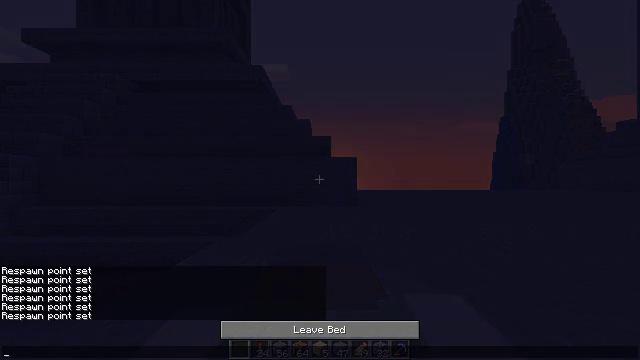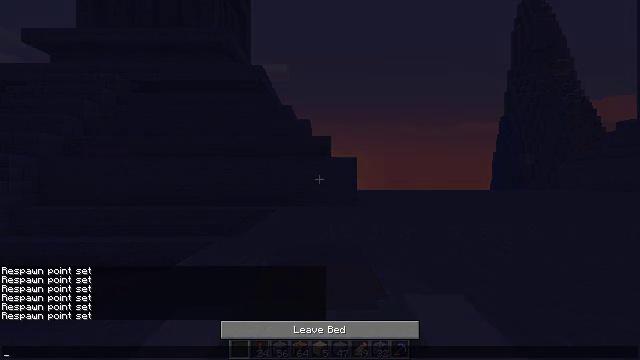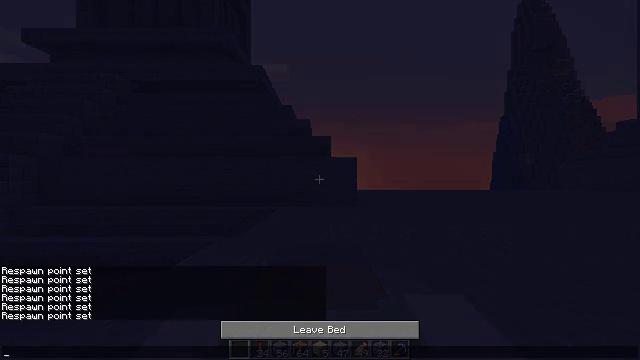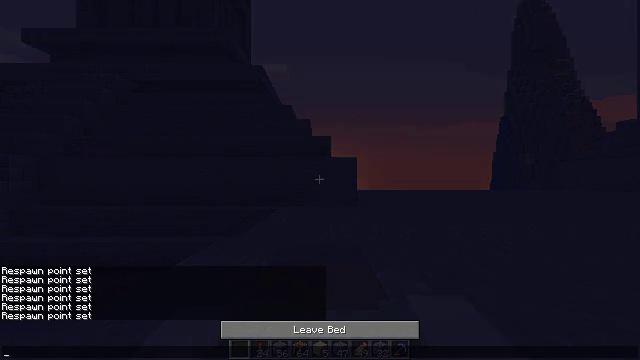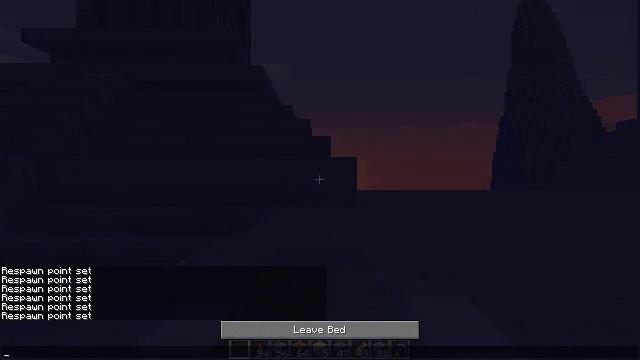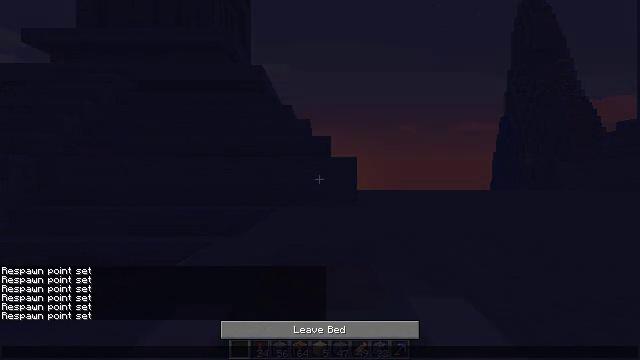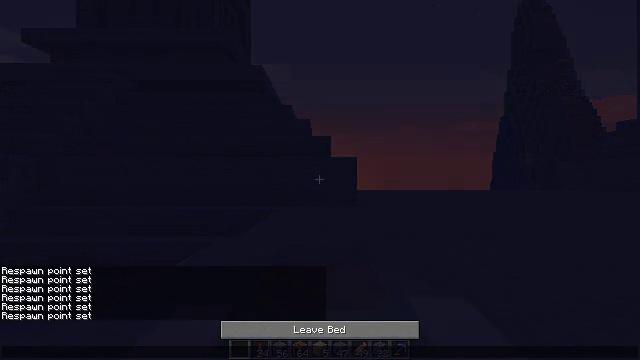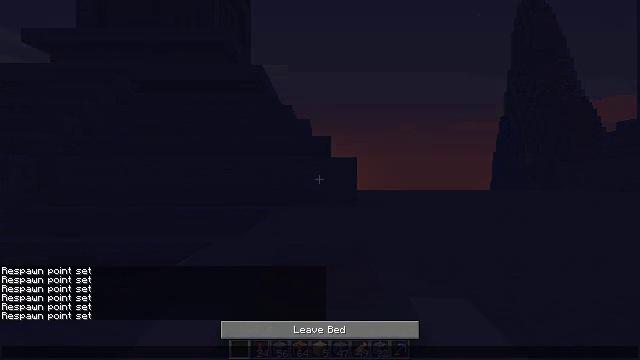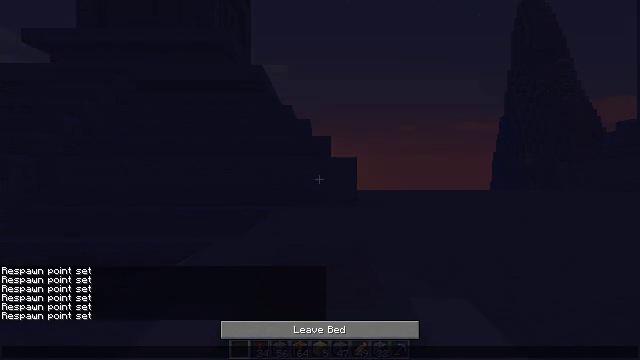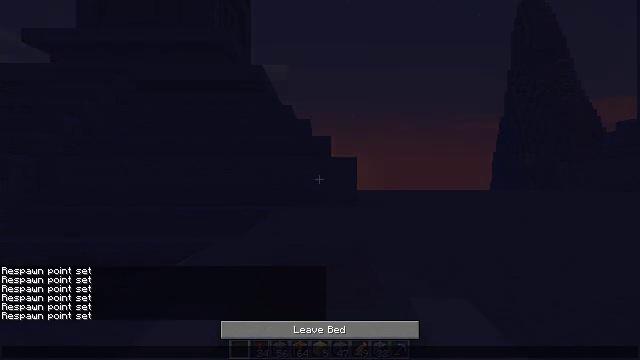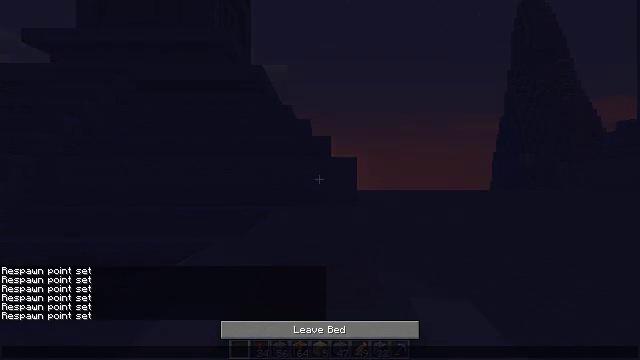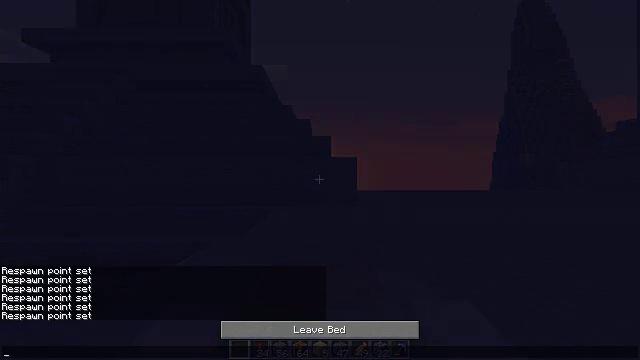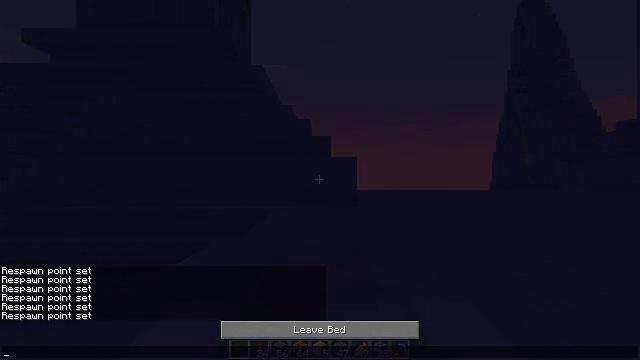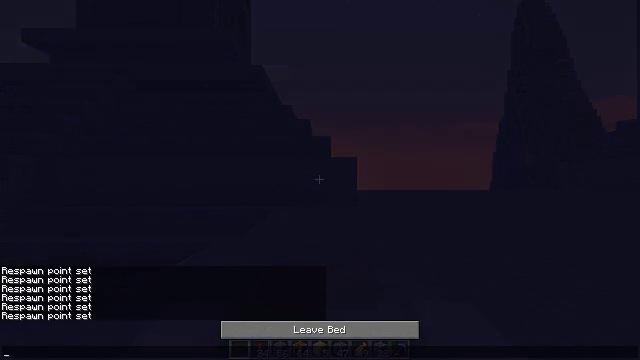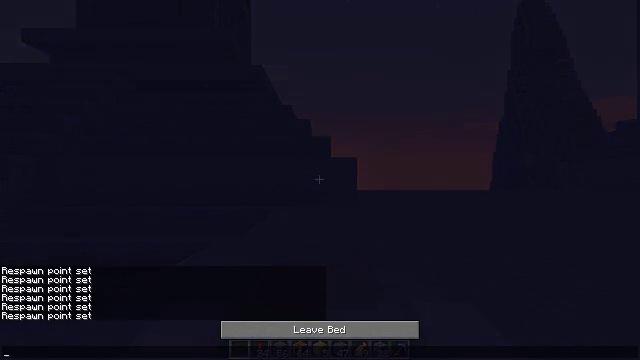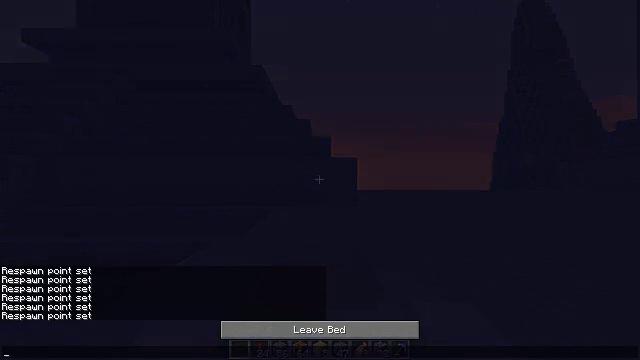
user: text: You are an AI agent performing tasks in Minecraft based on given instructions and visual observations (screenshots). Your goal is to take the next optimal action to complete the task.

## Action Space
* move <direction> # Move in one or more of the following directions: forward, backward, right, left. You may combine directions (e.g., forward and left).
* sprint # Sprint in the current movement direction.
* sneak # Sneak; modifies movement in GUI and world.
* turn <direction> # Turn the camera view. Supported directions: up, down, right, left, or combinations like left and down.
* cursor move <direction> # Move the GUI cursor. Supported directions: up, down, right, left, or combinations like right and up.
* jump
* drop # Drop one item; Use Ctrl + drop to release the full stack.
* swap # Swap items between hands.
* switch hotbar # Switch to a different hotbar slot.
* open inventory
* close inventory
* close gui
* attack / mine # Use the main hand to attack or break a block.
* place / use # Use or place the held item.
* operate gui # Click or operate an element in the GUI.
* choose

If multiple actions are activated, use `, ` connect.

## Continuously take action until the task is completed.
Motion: motion action
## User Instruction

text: Break a light gray bed.
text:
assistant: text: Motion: no_op
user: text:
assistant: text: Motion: no_op
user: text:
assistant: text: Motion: no_op
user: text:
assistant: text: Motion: no_op
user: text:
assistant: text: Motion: no_op
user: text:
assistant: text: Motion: no_op
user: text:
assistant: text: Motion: no_op
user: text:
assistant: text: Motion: no_op
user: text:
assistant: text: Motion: no_op
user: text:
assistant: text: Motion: no_op
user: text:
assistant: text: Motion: no_op
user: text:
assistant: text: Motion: no_op
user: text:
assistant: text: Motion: no_op
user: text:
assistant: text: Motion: no_op
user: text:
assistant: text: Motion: no_op
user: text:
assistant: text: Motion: no_op
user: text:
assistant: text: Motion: close gui
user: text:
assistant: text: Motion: no_op
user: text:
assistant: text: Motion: no_op
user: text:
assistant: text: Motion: no_op
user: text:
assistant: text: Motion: no_op
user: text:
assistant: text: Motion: no_op
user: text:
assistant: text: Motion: no_op
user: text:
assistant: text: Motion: no_op
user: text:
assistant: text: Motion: no_op
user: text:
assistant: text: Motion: no_op
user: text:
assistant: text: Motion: no_op
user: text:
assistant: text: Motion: no_op
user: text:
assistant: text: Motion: no_op
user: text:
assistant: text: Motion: no_op